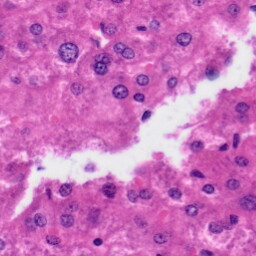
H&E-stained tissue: Liver